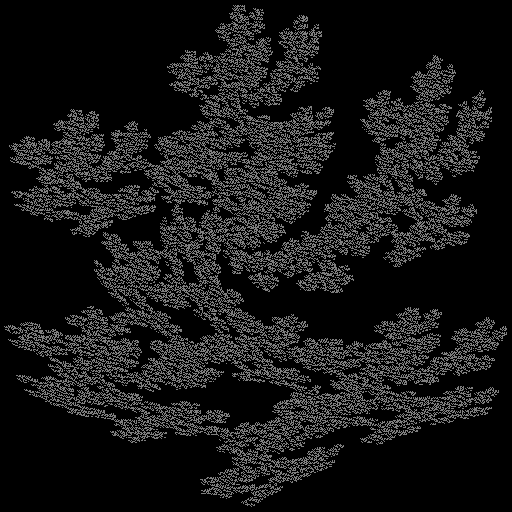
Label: pinetree